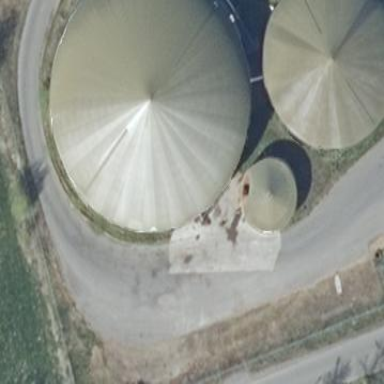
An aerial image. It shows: Digester building.